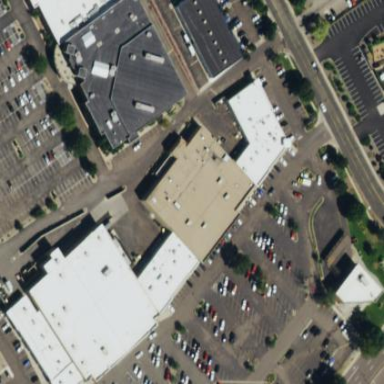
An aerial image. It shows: Retail building.